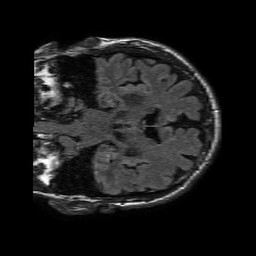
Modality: FLAIR
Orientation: coronal
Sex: male
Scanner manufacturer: philips
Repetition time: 11 s
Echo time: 0.125 s